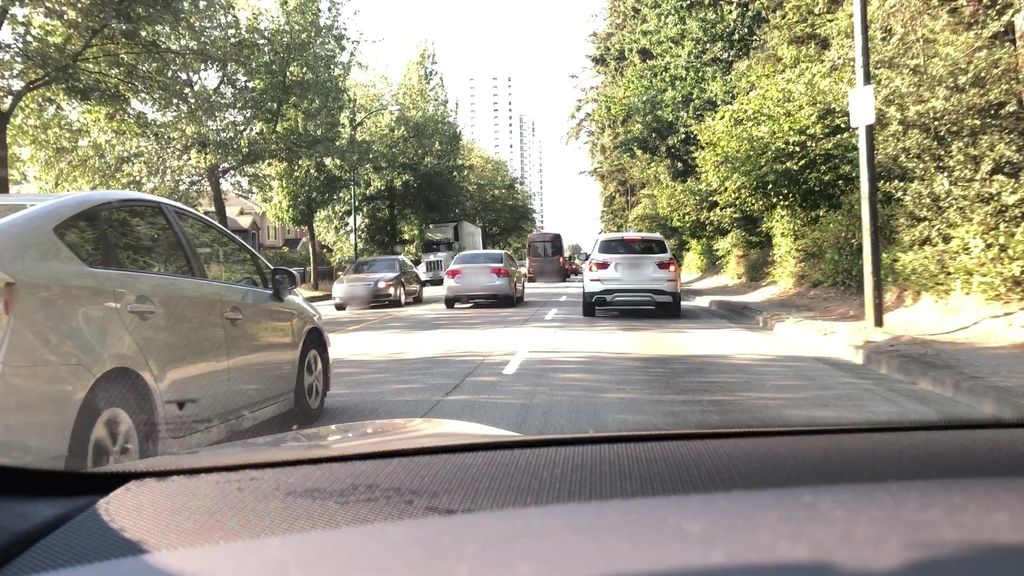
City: vancouver